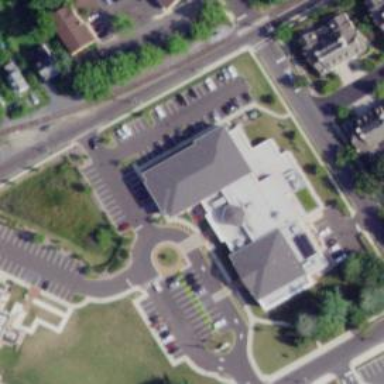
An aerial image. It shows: Civic building.